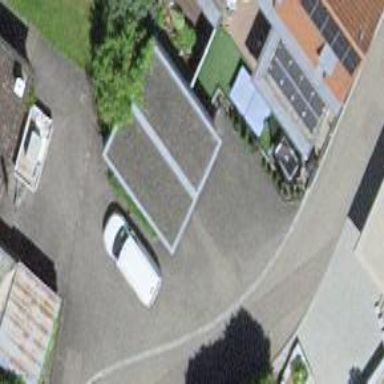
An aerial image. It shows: Garage.